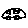
Label: car